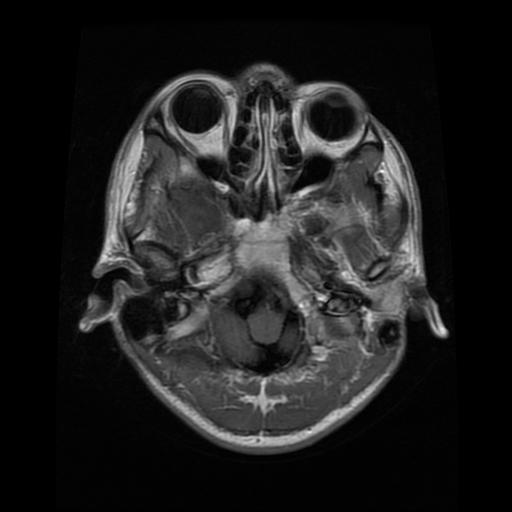
Label: glioma